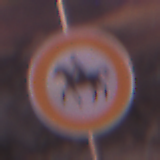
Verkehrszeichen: VerbotReiter
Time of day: Dawn
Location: Outdoor (Nature)
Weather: PartlyCloudy
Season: NotSpecified
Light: Natural